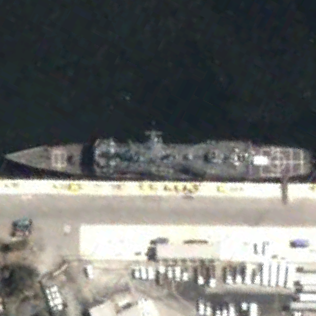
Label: cruiser